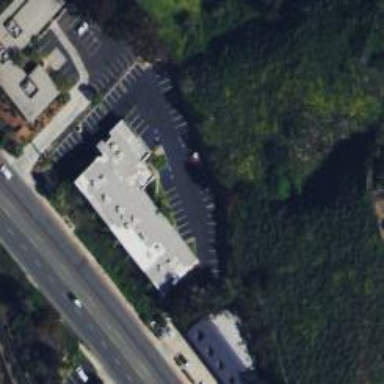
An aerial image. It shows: Office building.